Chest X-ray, PA view. Patient: 61 years old, sex F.
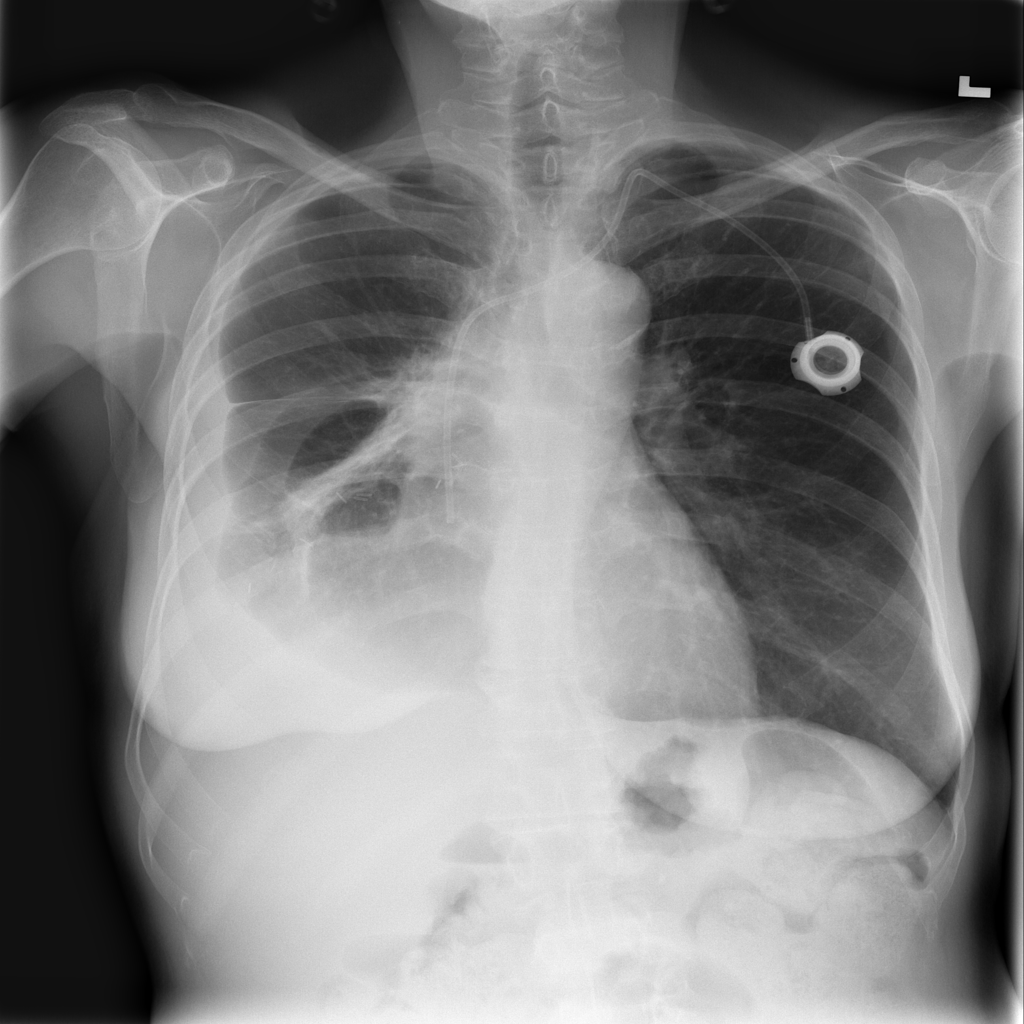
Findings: Effusion, Mass, Pleural_Thickening